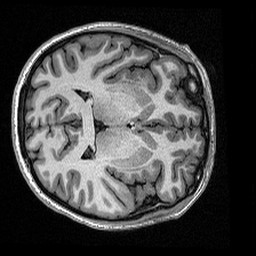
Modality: T1w
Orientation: axial
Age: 23
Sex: female
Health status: healthy
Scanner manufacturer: siemens
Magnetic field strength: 1.5 T
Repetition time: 2.73 s
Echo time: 0.00357 s